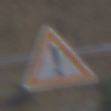
Verkehrszeichen: Gefahrenstelle
Umgebung: Outdoor, Nature
Tageszeit: MorningAfternoon
Wetter: Clear
Licht: Natural
Jahreszeit: NotSpecified
Kontrast: HighContrast